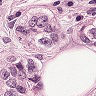
Metastatic tissue present: yes